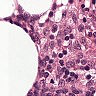
Metastatic tissue present: no